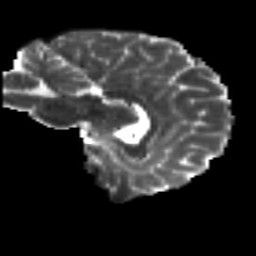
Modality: T2w
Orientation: sagittal
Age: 24
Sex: female
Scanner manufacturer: siemens
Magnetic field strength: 3 T
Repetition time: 8.8 s
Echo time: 0.085 s